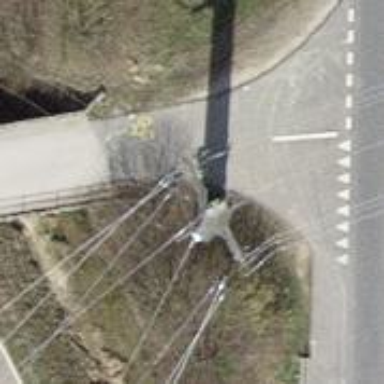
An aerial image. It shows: Three cables of power line.